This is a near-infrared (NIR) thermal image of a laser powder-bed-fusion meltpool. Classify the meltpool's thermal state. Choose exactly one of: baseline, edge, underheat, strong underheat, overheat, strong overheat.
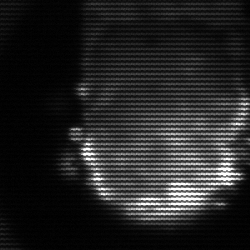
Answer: baseline